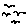
Label: bird